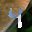
Label: 4